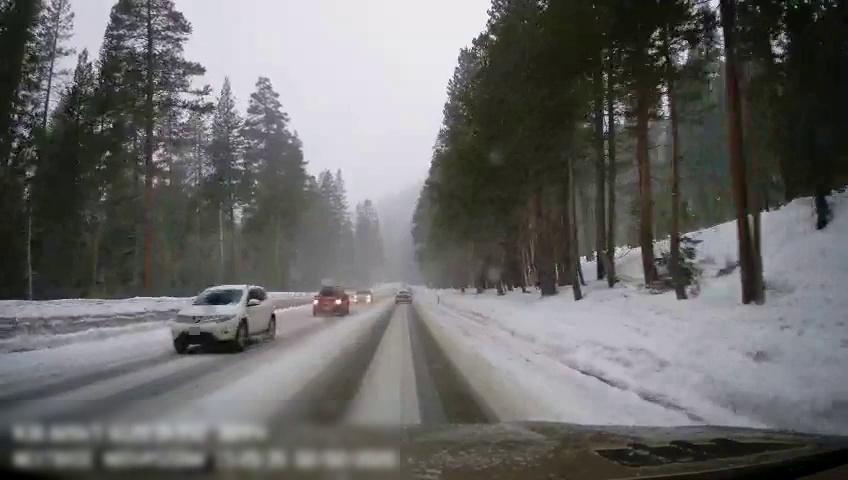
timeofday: Day
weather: Snowy
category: Drivable Space
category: Vehicles | SUV
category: Vehicles | SUV
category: Vehicles | SUV
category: Vehicles | SUV